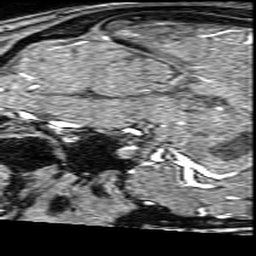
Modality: angio
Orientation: sagittal
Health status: ill
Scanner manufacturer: philips
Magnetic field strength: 3 T
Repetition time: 0.01837 s
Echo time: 0.003376 s